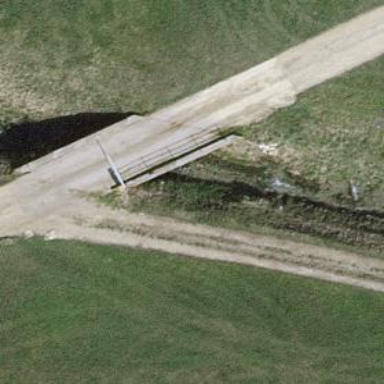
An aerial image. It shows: Track road with bridge. There are sidewalks on both sides of the bridge.